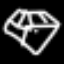
Label: diamond